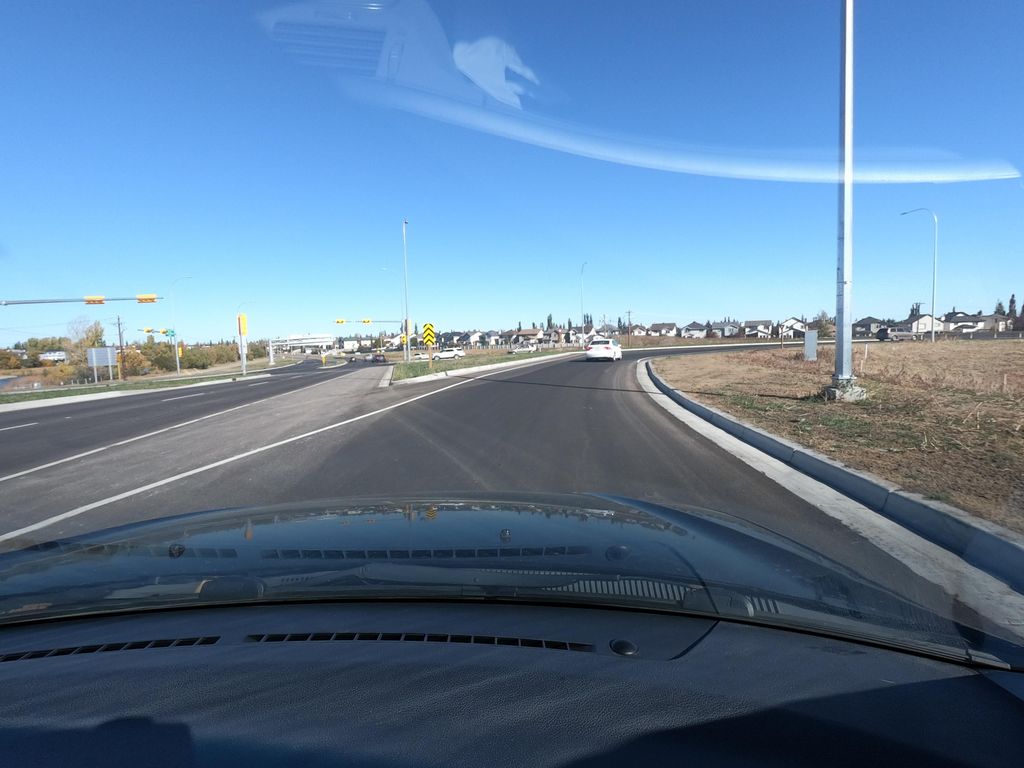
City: calgary